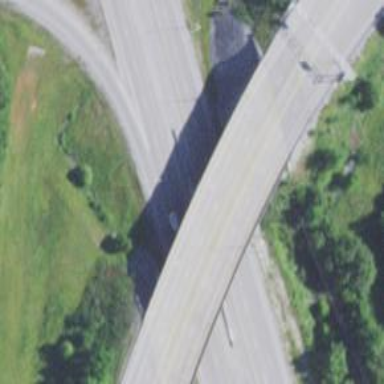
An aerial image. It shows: Trunk highway with bridge.